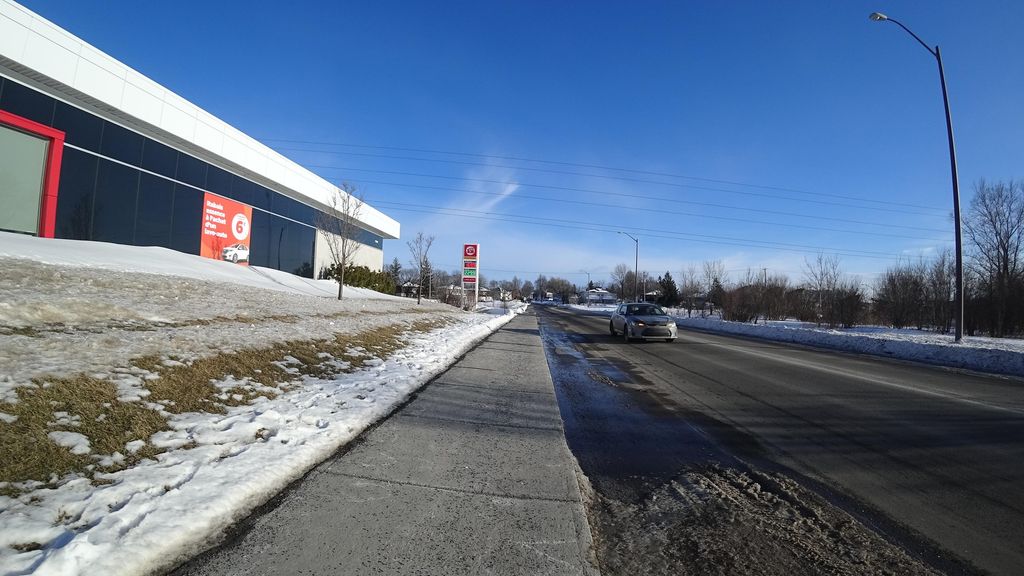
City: quebec_city